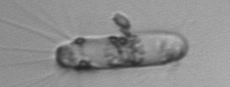
Label: Corethron_hystrix